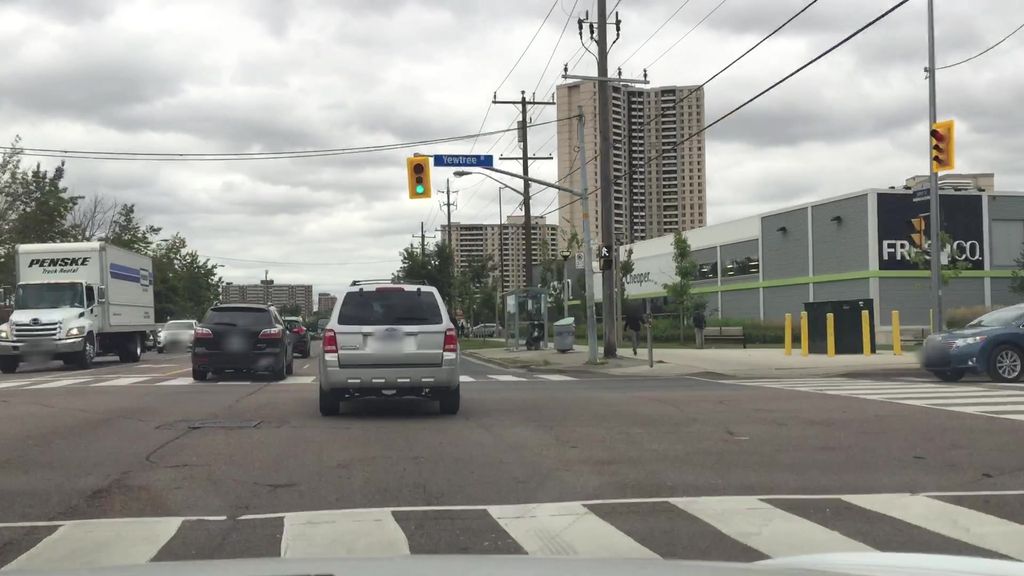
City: toronto